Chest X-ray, PA view. Patient: 24 years old, sex F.
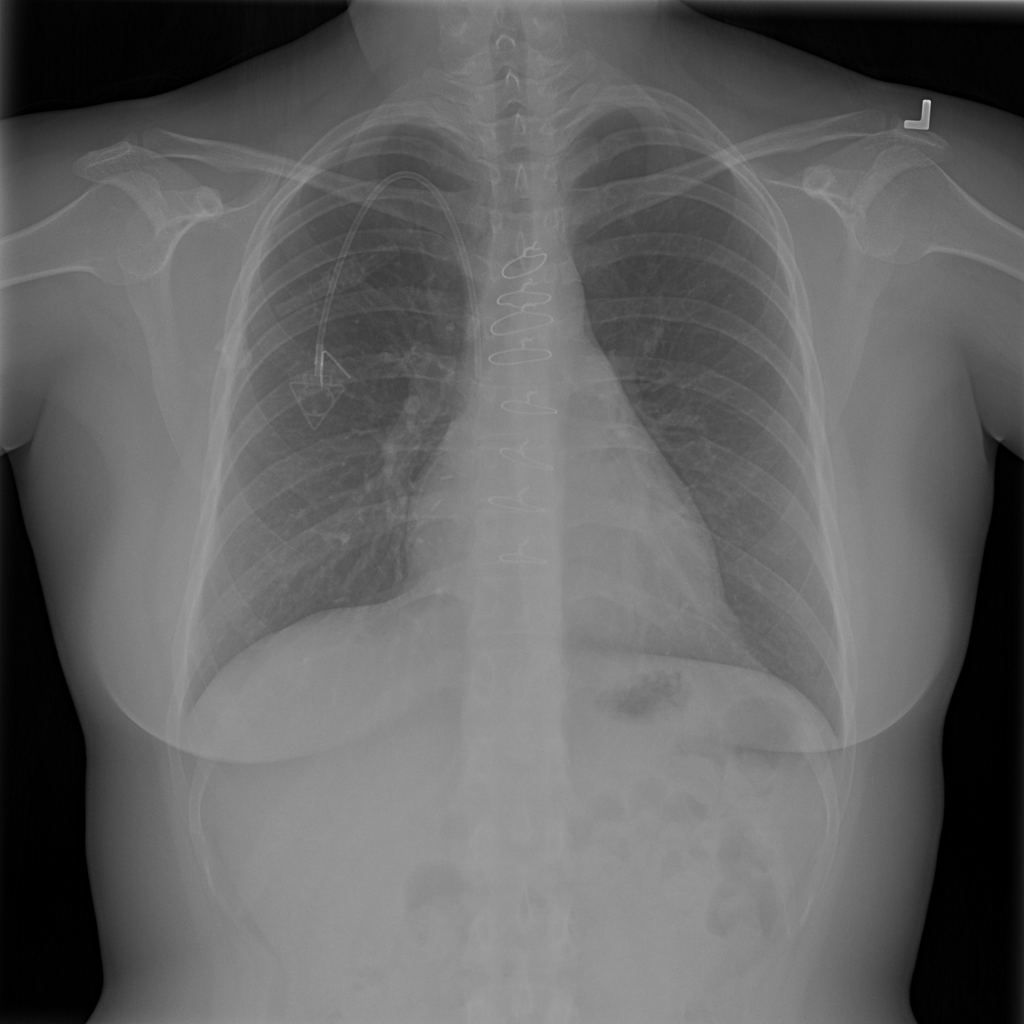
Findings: No Finding